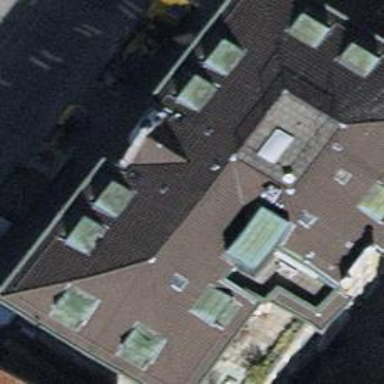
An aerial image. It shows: Hipped roof on apartment building.